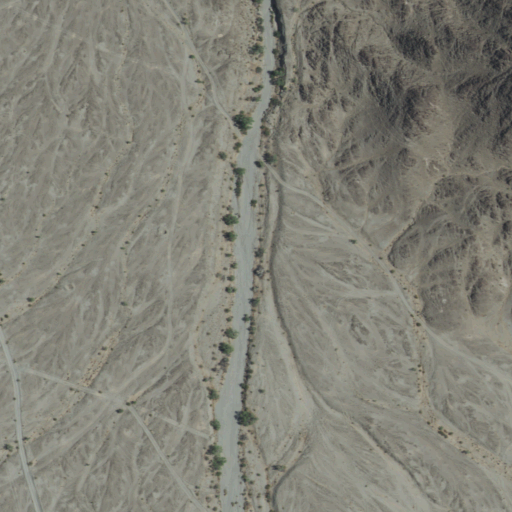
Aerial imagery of valley in California named Jackson Gulch containing barren land, shrub, and grassland